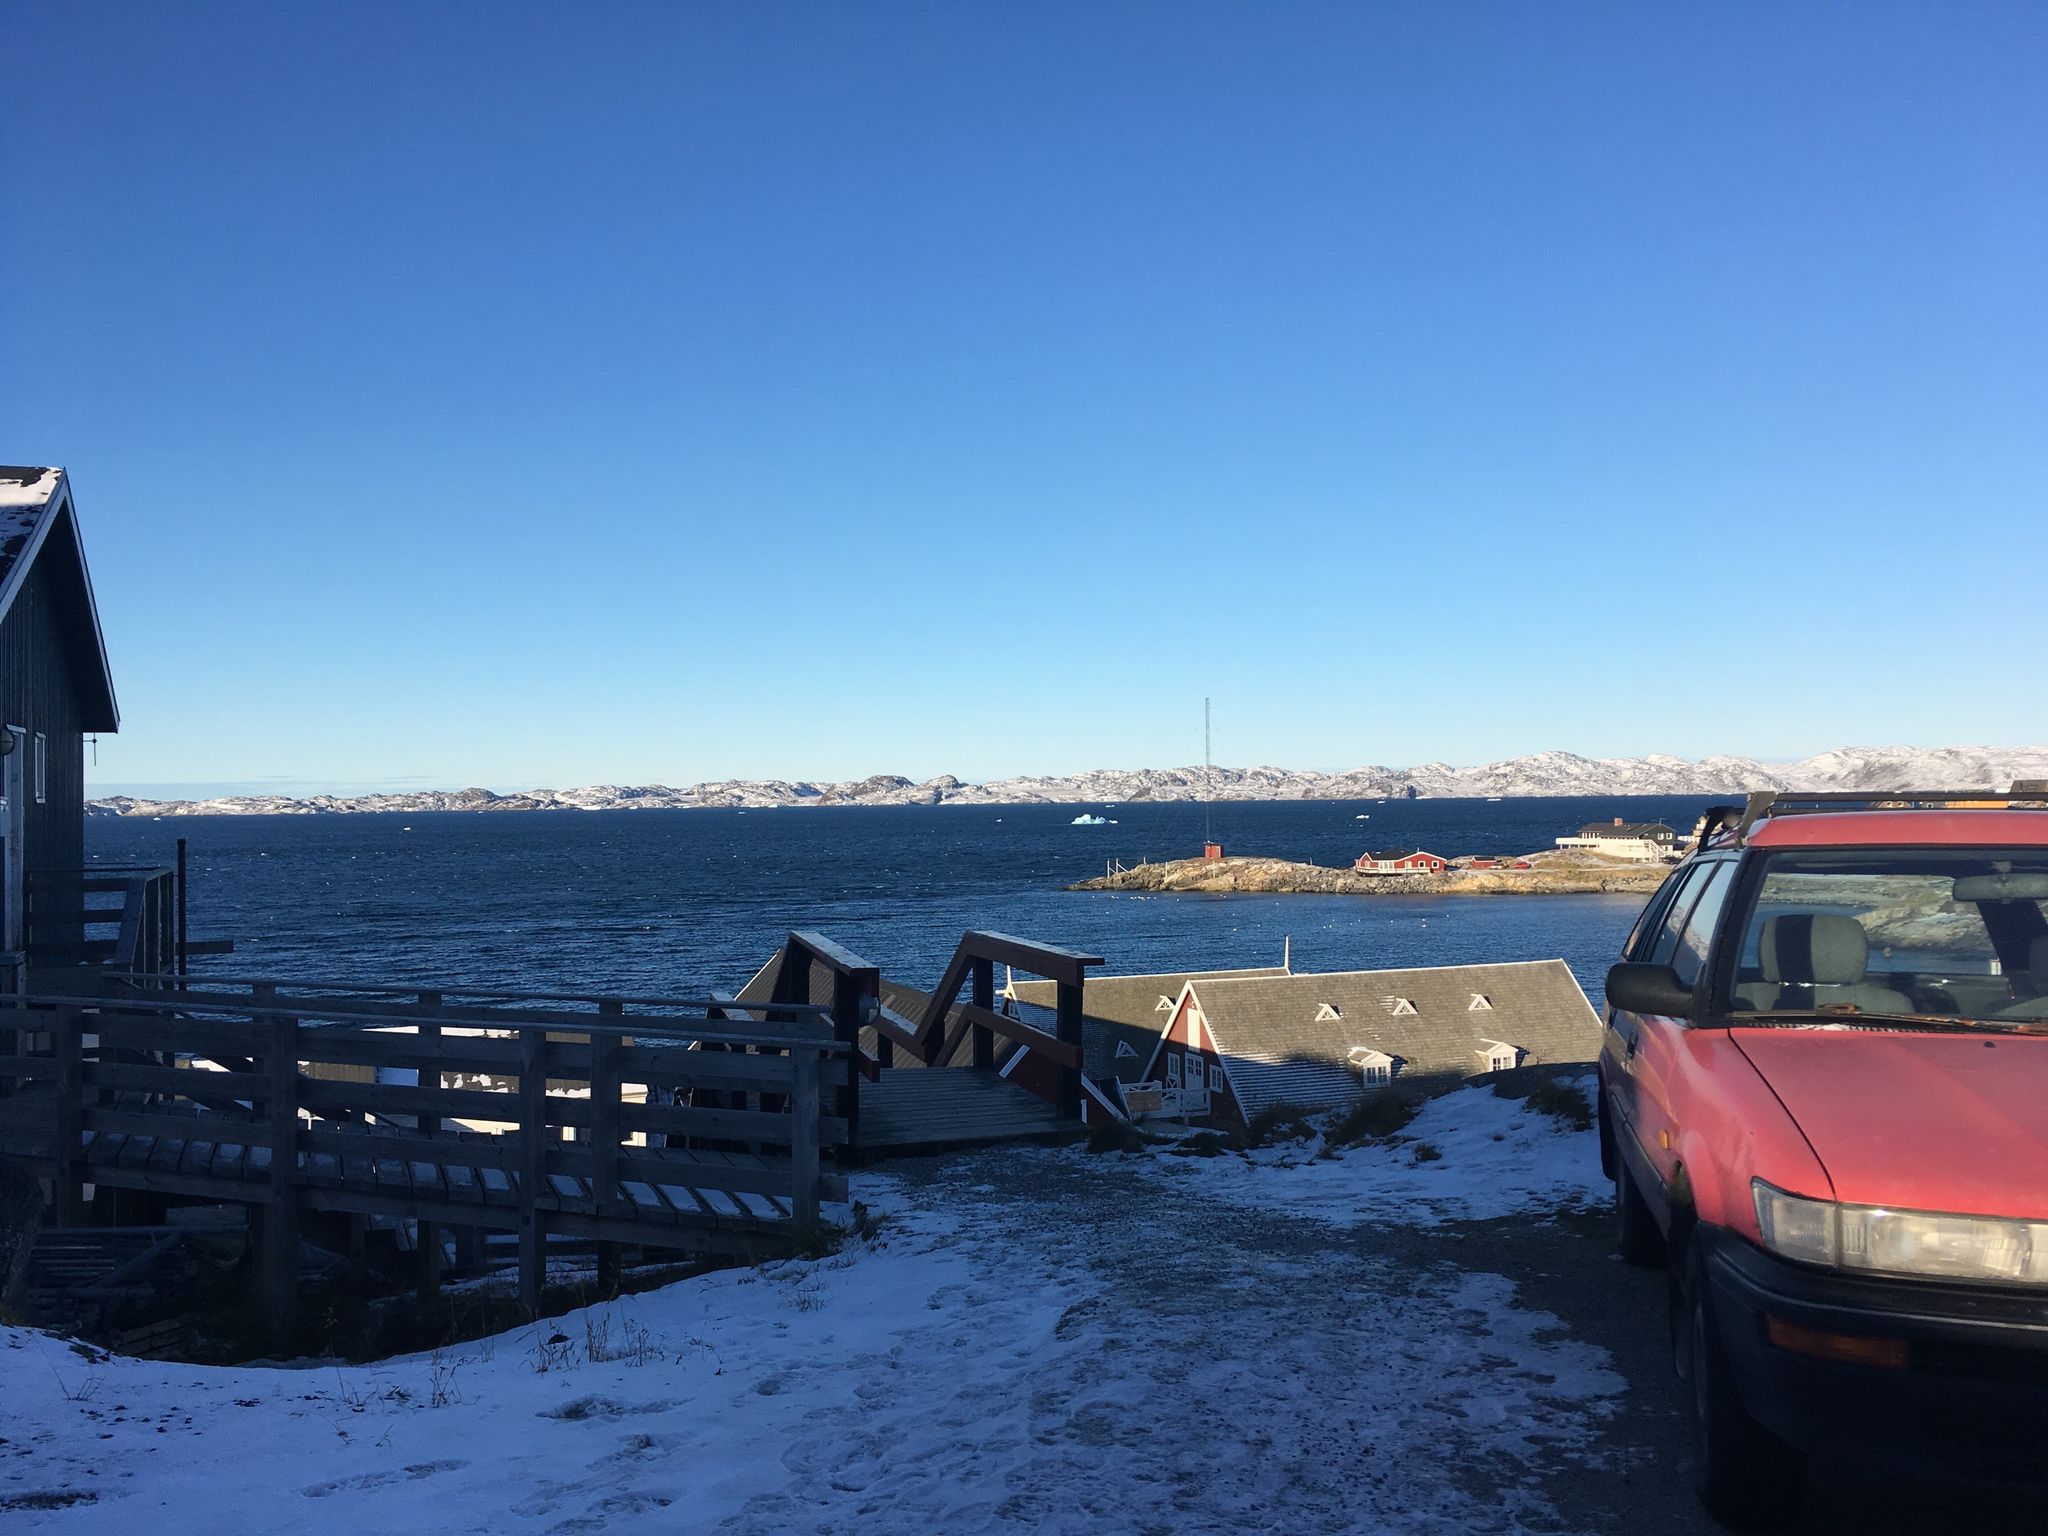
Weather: snowy
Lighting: day
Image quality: good
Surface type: walking surface
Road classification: steps, footway, service
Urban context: dense urban cluster
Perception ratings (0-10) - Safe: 3.69, Lively: 3.4, Beautiful: 2.92, Boring: 7.84, Depressing: 4.29, Wealthy: 7.79